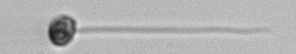
Label: flagellate